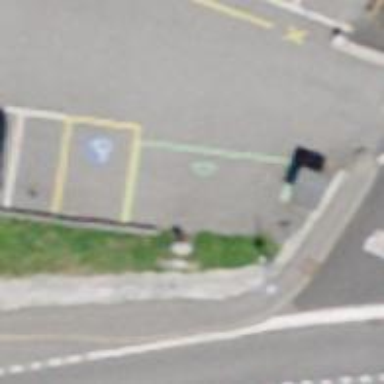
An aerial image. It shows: Charging station.